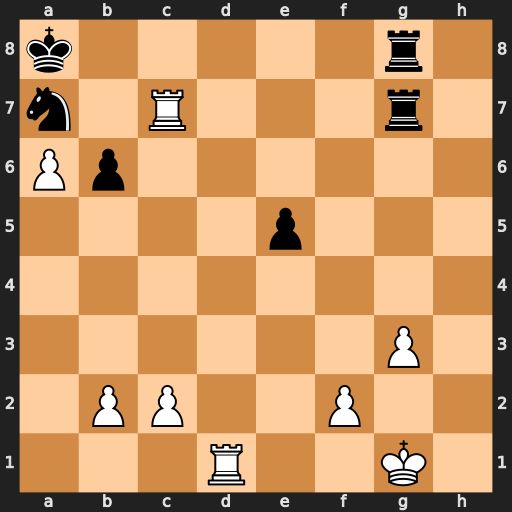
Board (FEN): k5r1/n1R3r1/Pp6/4p3/8/6P1/1PP2P2/3R2K1
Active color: w
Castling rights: -
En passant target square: -
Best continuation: Rxg7 Rxg7 Rd8+ Nc8 Rxc8+